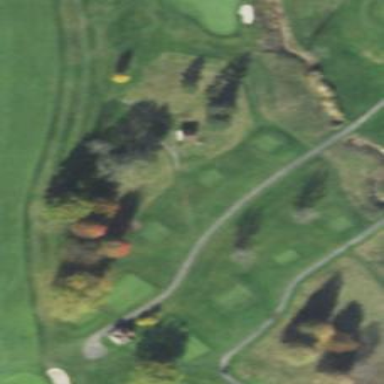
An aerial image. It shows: Area with grass used as rough in golf course.